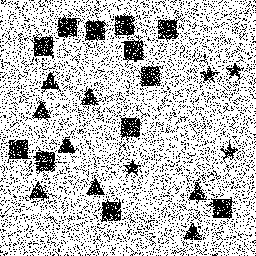
Squares: 12
Triangles: 8
Stars: 4
Total shapes: 24